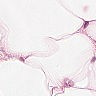
Metastatic tissue present: no